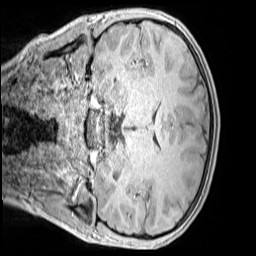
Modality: MP2RAGE
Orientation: coronal
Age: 12
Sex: male
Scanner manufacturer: siemens
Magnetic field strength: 3 T
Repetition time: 4 s
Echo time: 0.00299 s